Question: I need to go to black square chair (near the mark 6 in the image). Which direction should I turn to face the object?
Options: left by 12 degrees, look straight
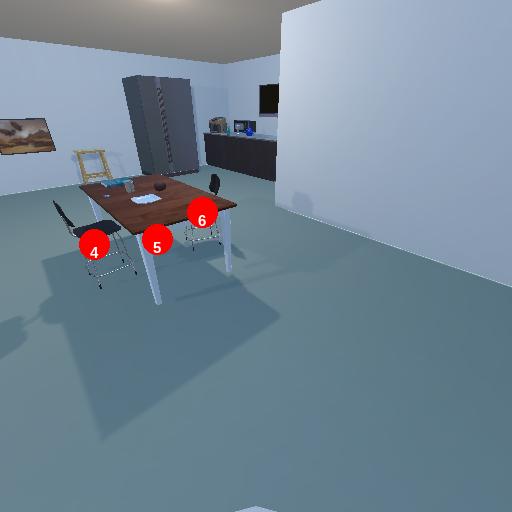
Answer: left by 12 degrees